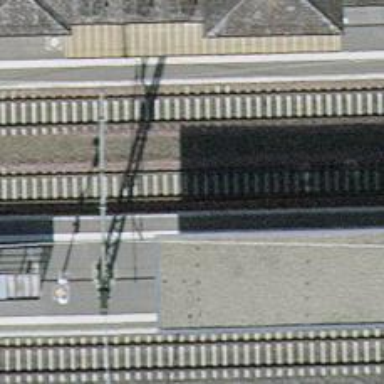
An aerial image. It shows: Public transport stop position along the railway.